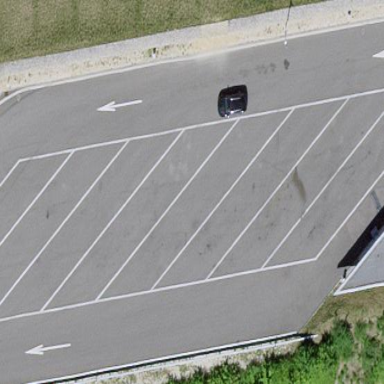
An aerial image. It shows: Street-side parking area.